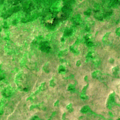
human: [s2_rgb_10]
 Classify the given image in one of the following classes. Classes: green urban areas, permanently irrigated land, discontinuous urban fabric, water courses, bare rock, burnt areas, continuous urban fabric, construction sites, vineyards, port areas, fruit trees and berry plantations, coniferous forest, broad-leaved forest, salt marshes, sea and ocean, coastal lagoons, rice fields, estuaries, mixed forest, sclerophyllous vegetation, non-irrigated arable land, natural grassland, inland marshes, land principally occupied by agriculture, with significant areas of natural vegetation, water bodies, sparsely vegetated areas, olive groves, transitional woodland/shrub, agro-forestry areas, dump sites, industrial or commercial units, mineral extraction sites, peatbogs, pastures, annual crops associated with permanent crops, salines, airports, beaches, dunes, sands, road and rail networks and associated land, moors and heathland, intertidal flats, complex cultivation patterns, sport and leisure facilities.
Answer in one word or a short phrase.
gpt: broad-leaved forest, natural grassland, transitional woodland/shrub